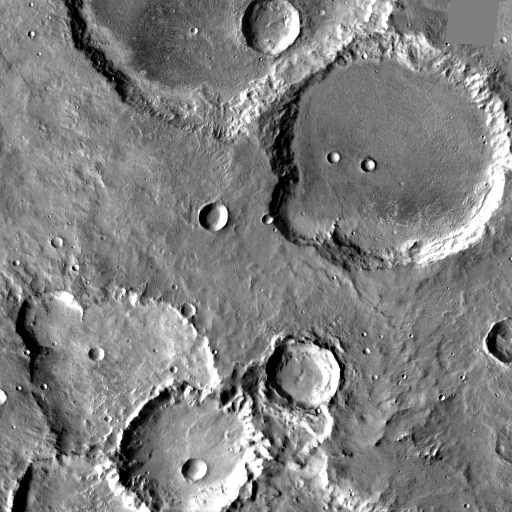
Crater classes present: Background, Other, Layered, Buried, Secondary